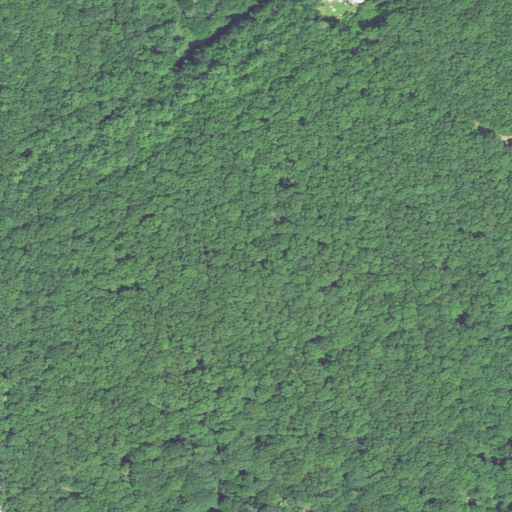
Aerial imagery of mountain in Connecticut named Mount Ararat containing deciduous forest, mixed forest, woody wetlands, and low intensity development